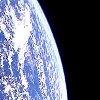
Label: cloud